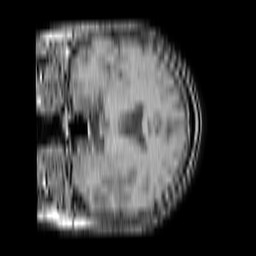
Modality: T1w
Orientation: coronal
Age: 57
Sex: male
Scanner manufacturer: philips
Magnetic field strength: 1.5 T
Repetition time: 0.1828 s
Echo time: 0.001806 s